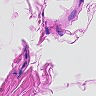
Metastatic tissue present: no